Question:
I have a table view built in Xamarin that is populated with some addresses, but i can't figure out how to resize the cell so that all information will fit.
'''
using System;
using MonoTouch.Foundation;
using MonoTouch.UIKit;
using System.CodeDom.Compiler;
using System.Drawing;
namespace Vipar
{
public class CustomVegeeeCell : UITableViewCell {
UILabel Title, Addr, CityState;
//UIImageView imageView;
public CustomVegeeeCell (NSString cellId) : base (UITableViewCellStyle.Default, cellId)
{
SelectionStyle = UITableViewCellSelectionStyle.Gray;
ContentView.BackgroundColor = UIColor.Clear;//(84, 84, 85);
//imageView = new UIImageView();
Title = new UILabel () {
Font = UIFont.FromName("Arial-BoldMT", 16f),
TextColor = UIColor.Black,
BackgroundColor = UIColor.Clear
};
Addr = new UILabel () {
Font = UIFont.FromName("ArialMT", 12f),
TextColor = UIColor.Black,
//TextAlignment = UITextAlignment.Center,
BackgroundColor = UIColor.Clear
};
CityState = new UILabel () {
Font = UIFont.FromName("ArialMT", 12f),
TextColor = UIColor.Black,
//TextAlignment = UITextAlignment.Center,
BackgroundColor = UIColor.Clear
};
ContentView.Add (Title);
ContentView.Add (Addr);
ContentView.Add (CityState);
}
public void UpdateCell (string caption, string subtitle, string subtitle1)//, UIImage image)
{
//imageView.Image = image;
Title.Text = caption;
Addr.Text = subtitle;
CityState.Text = subtitle1;
}
public override void LayoutSubviews ()
{
base.LayoutSubviews ();
//imageView.Frame = new RectangleF(ContentView.Bounds.Width - 63, 5, 33, 33);
Title.Frame = new RectangleF(5, 4, ContentView.Bounds.Width - 63, 25);
Addr.Frame = new RectangleF(5, 18, ContentView.Bounds.Width - 63, 25);
CityState.Frame = new RectangleF(5, 30, ContentView.Bounds.Width - 63, 25);
}
}
}
'''
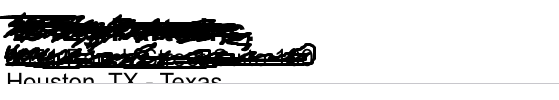
Answer: In UITableViewSource, you need to override GetHeightForRow:
'''
public override float GetHeightForRow(UITableView tableView, NSIndexPath indexPath)
'''